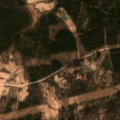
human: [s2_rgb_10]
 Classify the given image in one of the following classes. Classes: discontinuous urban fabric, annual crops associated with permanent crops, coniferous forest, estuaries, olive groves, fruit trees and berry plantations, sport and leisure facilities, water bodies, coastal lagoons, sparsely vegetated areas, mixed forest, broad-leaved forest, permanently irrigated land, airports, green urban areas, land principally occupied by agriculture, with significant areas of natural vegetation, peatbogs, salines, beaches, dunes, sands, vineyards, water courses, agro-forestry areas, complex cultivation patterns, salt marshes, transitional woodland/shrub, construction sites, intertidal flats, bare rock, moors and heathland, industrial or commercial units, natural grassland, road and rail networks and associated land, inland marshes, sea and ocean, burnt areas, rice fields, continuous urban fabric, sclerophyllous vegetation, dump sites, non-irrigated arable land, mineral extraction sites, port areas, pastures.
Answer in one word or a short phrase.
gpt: pastures, broad-leaved forest, coniferous forest, mixed forest, transitional woodland/shrub